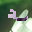
Label: 2